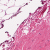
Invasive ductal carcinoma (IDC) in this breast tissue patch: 0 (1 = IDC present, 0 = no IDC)